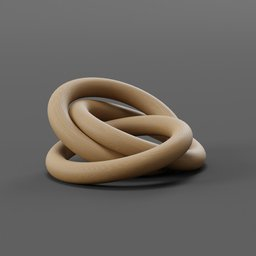
Label: decoration